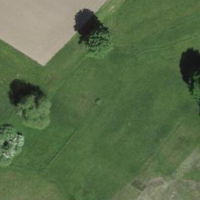
EUNIS habitat code: 52
Species observed at this site:
Veronica filiformis